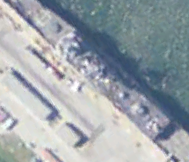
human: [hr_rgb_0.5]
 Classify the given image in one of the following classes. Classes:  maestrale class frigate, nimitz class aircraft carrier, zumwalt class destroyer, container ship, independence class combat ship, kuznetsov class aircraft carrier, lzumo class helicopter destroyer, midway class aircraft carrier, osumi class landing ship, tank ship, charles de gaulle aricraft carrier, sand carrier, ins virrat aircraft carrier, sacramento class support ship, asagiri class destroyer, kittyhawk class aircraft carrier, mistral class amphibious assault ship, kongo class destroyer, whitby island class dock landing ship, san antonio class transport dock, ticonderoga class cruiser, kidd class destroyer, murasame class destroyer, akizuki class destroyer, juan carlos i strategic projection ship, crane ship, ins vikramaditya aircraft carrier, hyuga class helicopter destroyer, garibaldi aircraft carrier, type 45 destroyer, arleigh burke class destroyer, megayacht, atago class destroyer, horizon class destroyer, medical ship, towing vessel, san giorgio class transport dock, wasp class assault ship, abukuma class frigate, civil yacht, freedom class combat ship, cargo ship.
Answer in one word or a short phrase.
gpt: Ticonderoga class cruiser